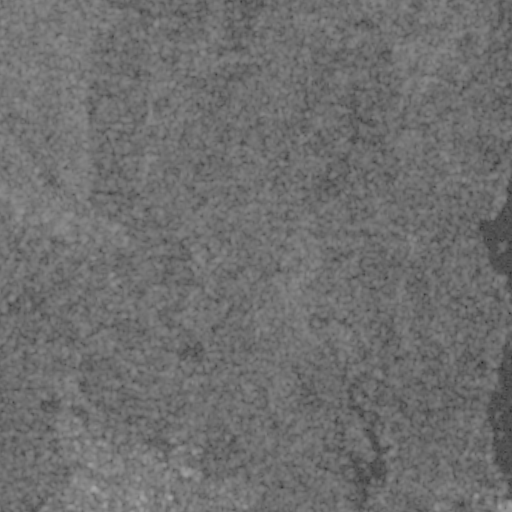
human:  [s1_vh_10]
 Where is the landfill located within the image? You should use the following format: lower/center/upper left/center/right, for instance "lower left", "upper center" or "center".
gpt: The landfill is located in the lower right of the image.
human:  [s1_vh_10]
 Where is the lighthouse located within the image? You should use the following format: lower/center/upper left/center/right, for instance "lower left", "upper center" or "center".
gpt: The lighthouse is located in the lower right of the image.
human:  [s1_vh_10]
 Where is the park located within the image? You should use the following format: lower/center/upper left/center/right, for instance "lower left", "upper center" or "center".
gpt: The park is located in the lower of the image.
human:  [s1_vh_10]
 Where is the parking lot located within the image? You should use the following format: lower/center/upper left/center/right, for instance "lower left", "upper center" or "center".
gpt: The parking lot is located in the lower of the image.
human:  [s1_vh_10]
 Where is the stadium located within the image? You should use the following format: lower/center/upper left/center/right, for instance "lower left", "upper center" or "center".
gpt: The stadium is located in the lower center of the image.
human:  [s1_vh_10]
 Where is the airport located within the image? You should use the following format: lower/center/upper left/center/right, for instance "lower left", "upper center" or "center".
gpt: There is no airport in the image.

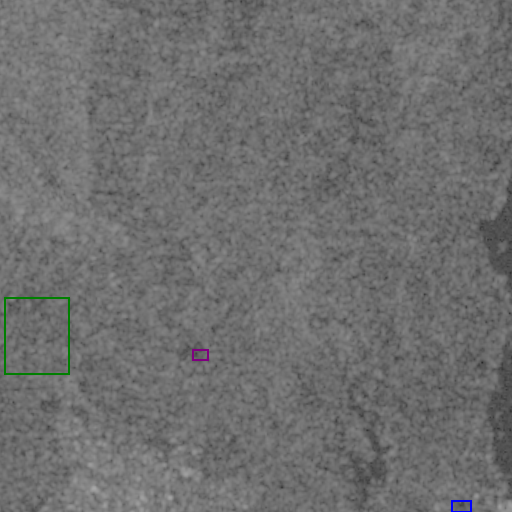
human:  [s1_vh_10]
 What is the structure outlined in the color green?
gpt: The structure outlined in green is a crop field.
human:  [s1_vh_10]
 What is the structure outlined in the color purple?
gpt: The structure outlined in purple is a park.
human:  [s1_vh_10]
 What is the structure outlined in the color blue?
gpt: The structure outlined in blue is a parking lot.
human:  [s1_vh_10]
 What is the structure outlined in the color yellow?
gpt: There is no yellow outline.